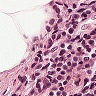
Metastatic tissue present: no